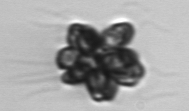
Label: Corymbellus